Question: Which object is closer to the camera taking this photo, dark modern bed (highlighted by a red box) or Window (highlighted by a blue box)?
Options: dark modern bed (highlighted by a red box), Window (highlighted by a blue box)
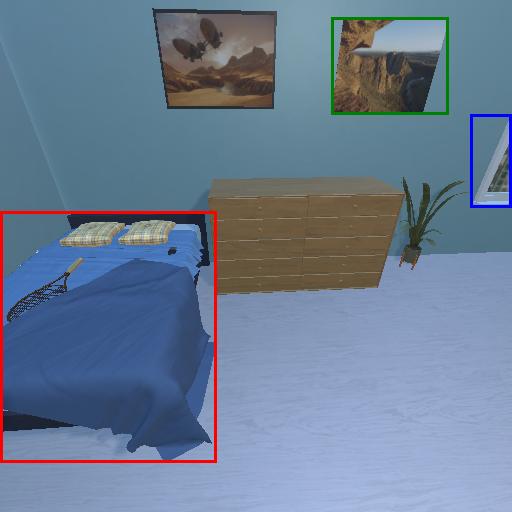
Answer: dark modern bed (highlighted by a red box)